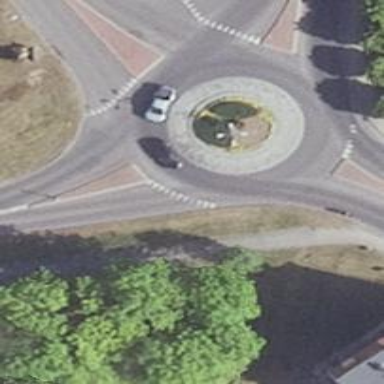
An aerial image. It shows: Tertiary road with asphalt surface leading to roundabout.